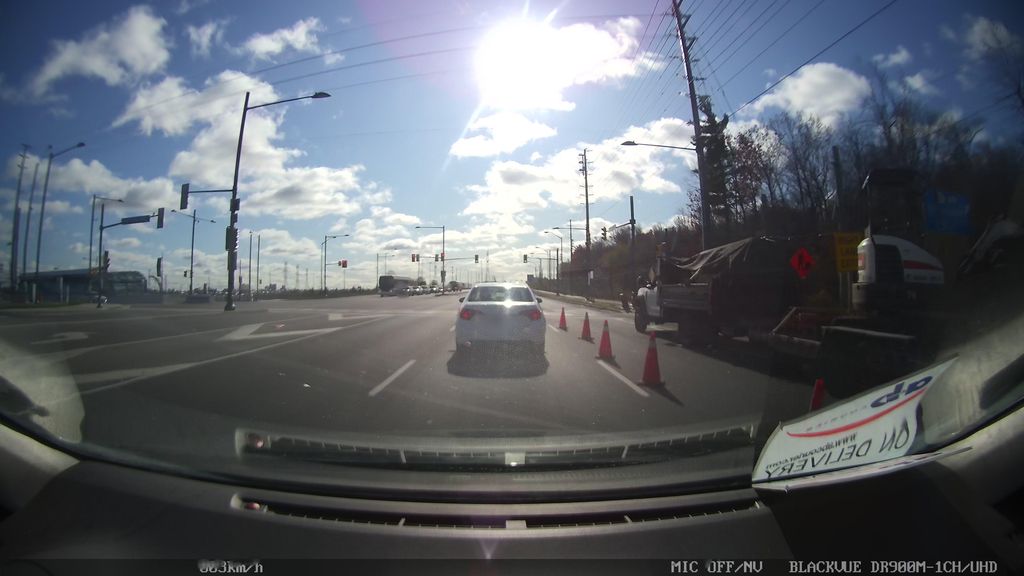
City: toronto